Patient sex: M
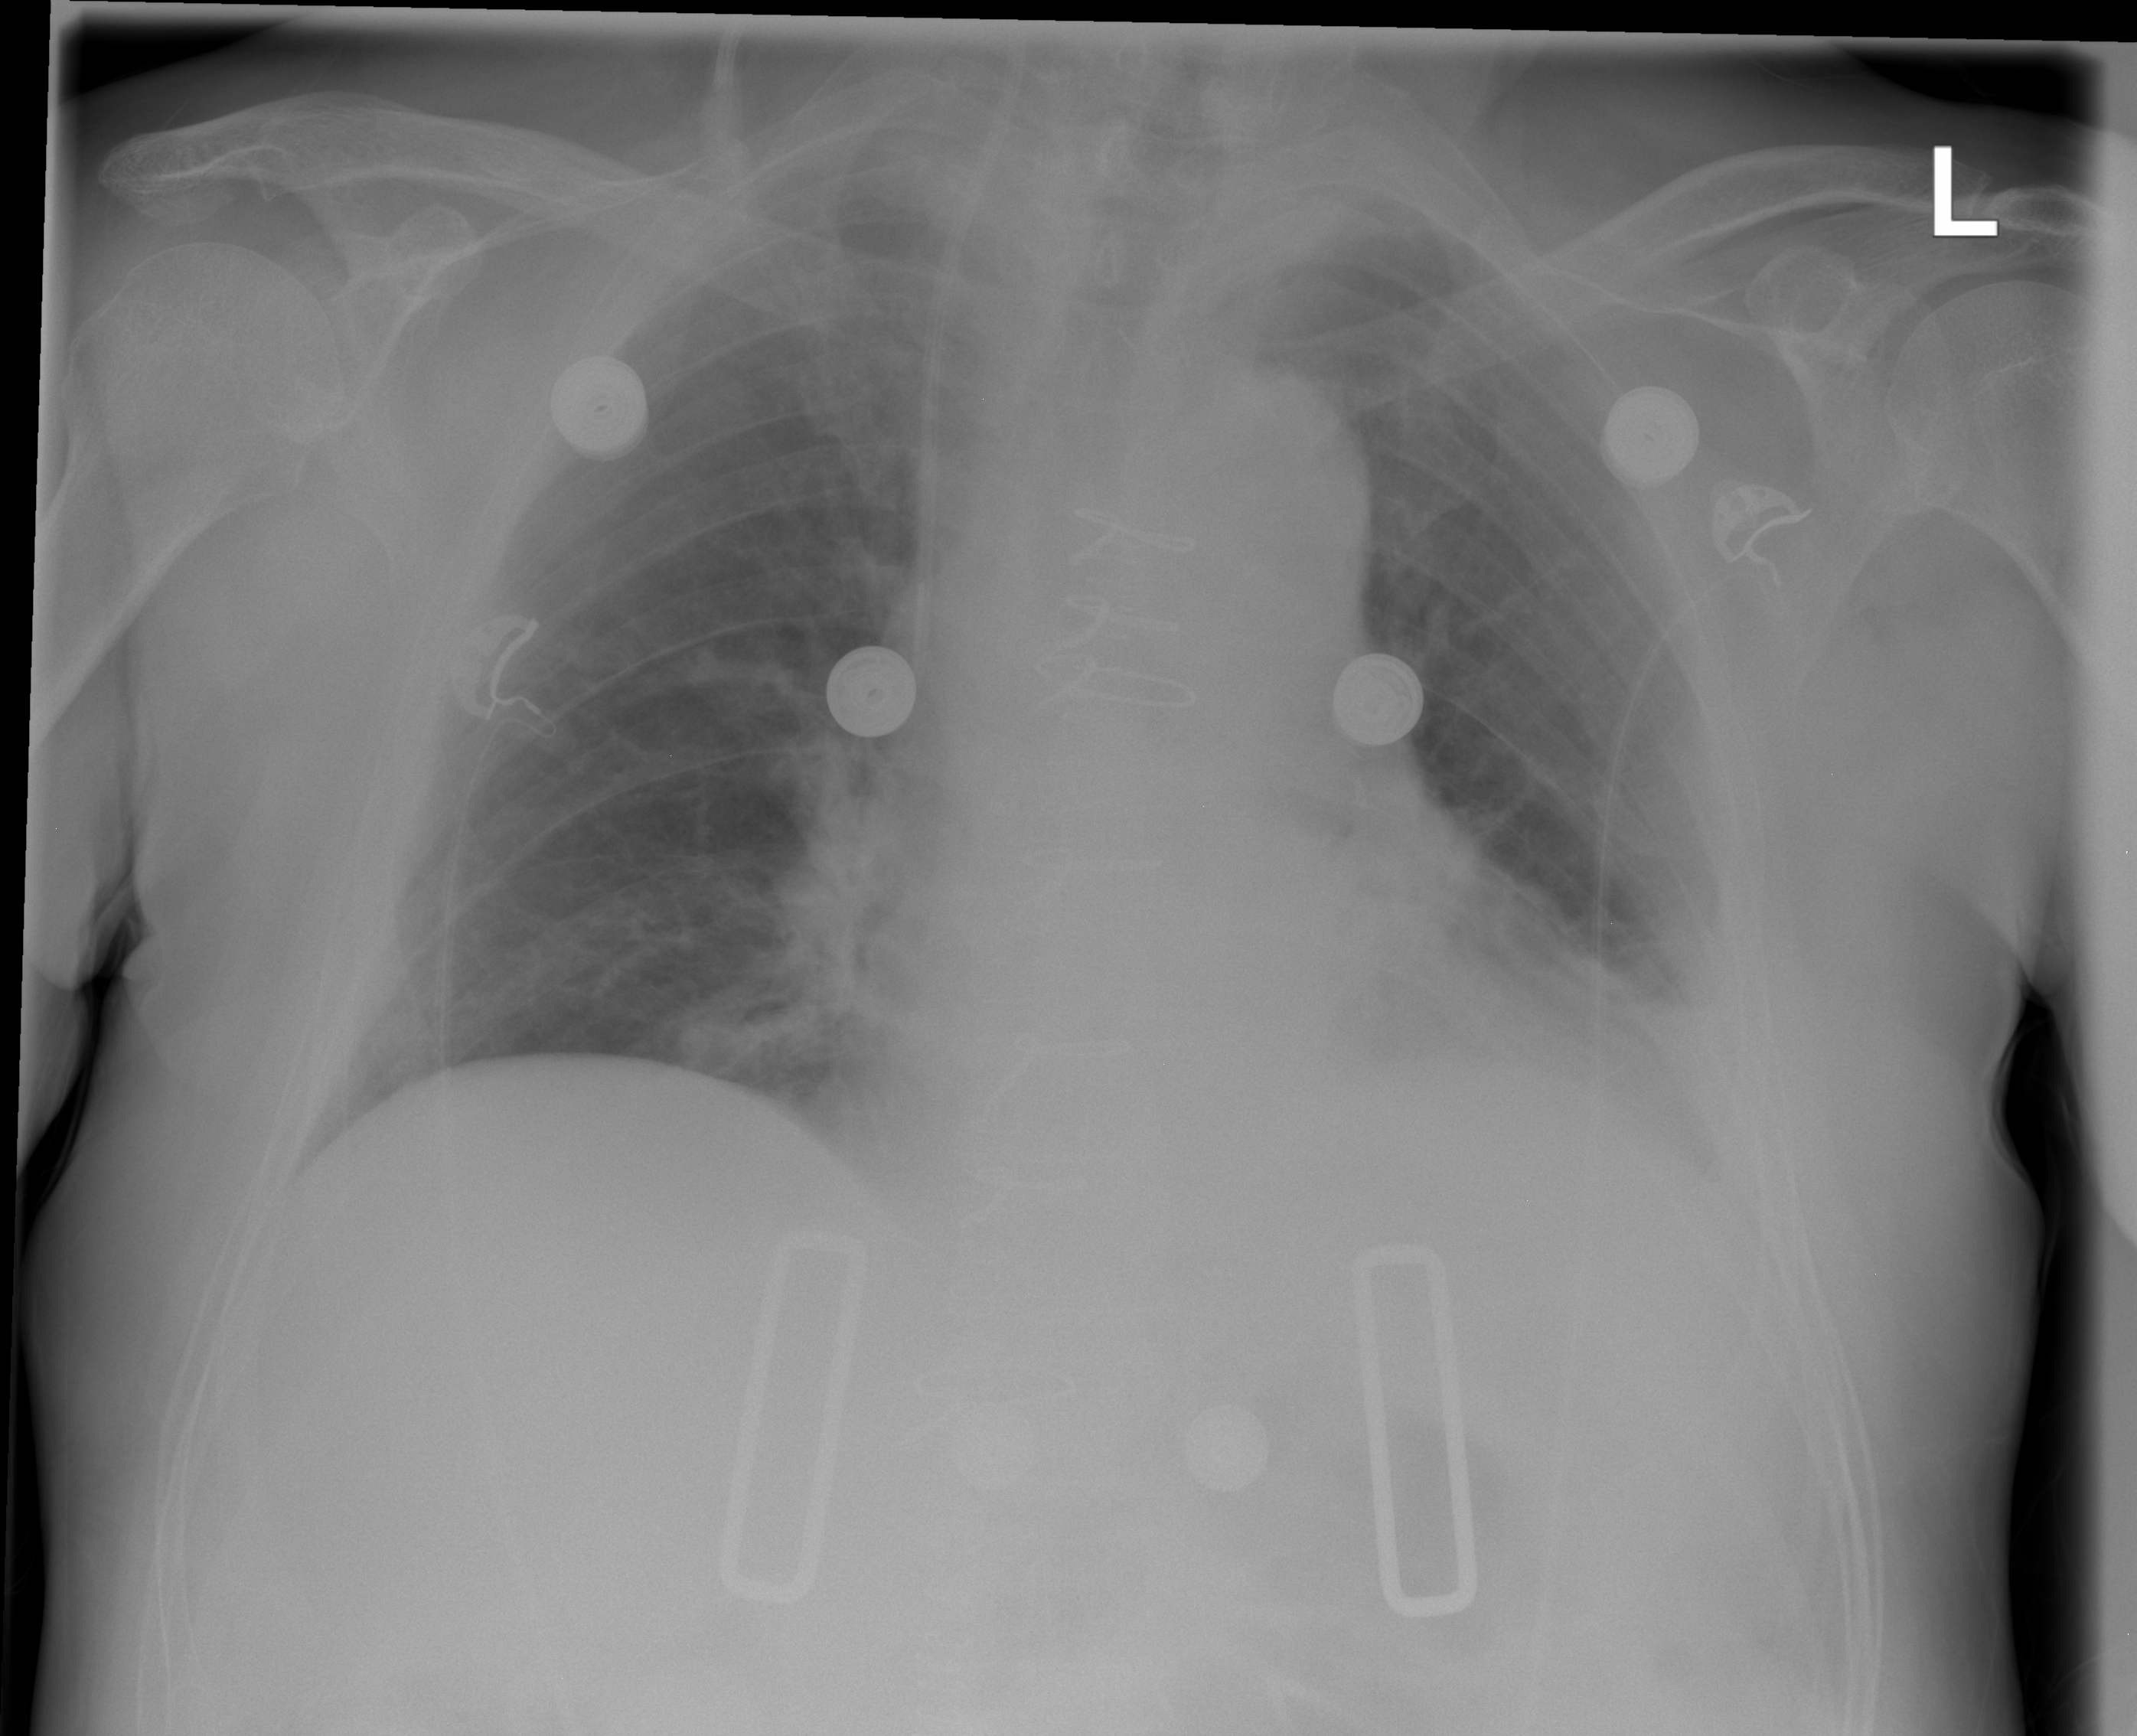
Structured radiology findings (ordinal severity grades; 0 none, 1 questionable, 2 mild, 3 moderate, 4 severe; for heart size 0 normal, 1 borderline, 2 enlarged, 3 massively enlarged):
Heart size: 0
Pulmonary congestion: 0
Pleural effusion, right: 0
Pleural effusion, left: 2
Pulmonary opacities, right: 0
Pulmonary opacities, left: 0
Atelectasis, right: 0
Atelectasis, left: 2